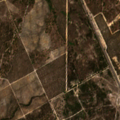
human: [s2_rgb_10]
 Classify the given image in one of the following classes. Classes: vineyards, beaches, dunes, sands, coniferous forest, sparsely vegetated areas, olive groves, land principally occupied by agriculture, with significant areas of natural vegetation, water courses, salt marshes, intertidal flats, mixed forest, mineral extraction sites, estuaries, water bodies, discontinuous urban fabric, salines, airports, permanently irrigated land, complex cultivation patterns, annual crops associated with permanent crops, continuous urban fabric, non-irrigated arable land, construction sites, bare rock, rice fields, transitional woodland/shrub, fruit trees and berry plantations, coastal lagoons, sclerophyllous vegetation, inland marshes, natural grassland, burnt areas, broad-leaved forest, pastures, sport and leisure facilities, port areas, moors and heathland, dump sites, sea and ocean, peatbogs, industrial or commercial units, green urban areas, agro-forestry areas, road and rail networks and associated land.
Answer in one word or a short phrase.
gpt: broad-leaved forest, transitional woodland/shrub